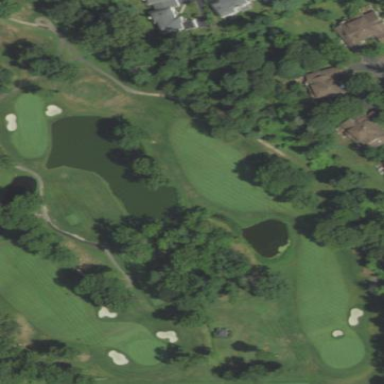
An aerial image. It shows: Golf fairway in the image.